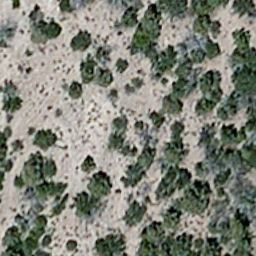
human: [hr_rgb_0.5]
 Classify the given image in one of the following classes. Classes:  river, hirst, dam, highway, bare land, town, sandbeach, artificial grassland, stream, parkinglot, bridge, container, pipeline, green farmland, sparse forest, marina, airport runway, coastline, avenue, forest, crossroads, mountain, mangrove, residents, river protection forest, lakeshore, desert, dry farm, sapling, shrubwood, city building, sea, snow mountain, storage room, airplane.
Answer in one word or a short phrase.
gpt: sparse forest